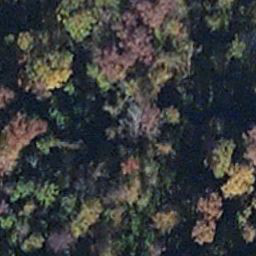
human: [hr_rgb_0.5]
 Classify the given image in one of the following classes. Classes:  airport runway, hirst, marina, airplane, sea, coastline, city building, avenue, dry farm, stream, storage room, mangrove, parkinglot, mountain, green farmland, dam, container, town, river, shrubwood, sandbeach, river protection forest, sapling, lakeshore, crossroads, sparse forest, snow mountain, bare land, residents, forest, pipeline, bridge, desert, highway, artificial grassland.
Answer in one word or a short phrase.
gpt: mangrove